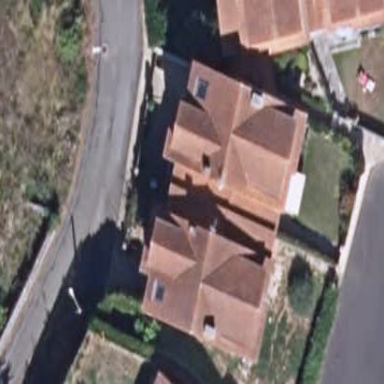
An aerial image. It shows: Simple and straightforward house.